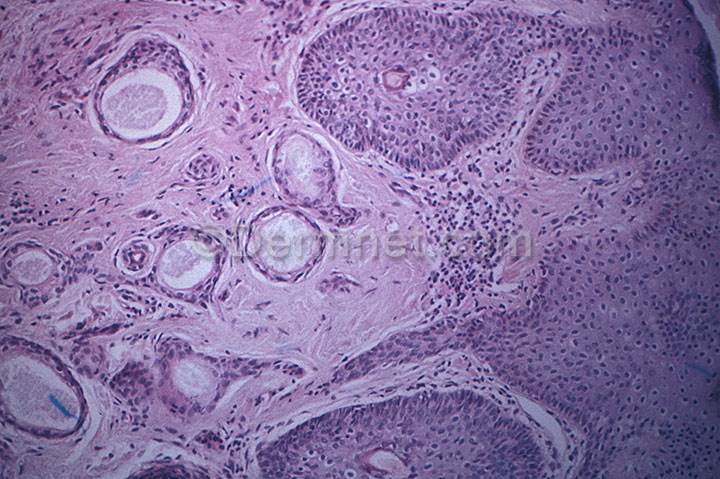
Disease: Seborrheic Keratoses and other Benign Tumors